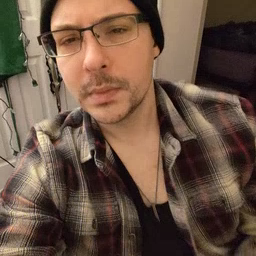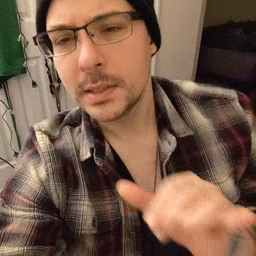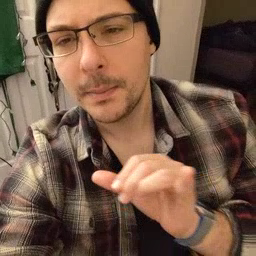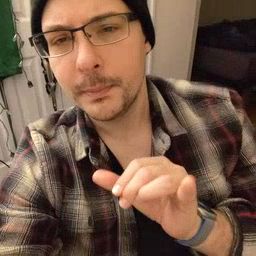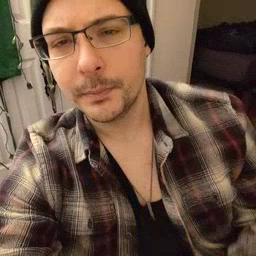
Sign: same